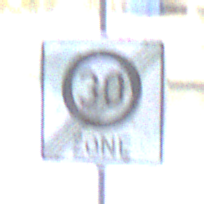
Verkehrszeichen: EndeZone30
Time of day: SunriseSunset
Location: Outdoor (Urban)
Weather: PartlyCloudy
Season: NotSpecified
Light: Natural